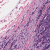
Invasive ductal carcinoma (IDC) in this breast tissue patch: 1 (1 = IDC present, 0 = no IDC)